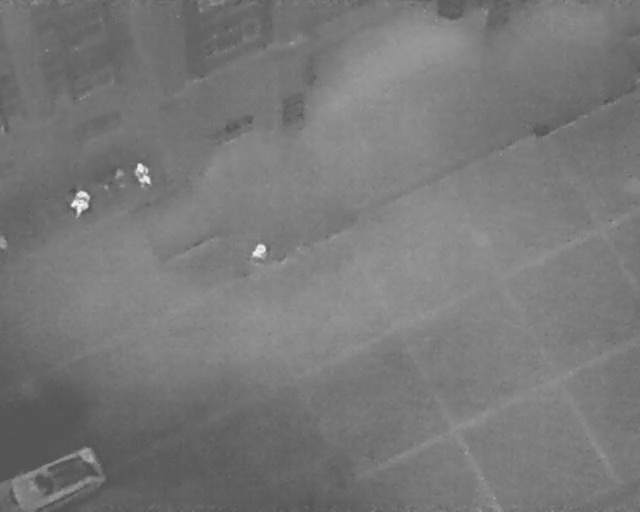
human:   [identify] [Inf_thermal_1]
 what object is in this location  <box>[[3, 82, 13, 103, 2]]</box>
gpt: <ref>1 large car at the bottom left</ref>

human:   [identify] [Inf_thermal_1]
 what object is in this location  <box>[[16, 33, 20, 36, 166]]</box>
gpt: <ref>1 medium bicycle at the left</ref>